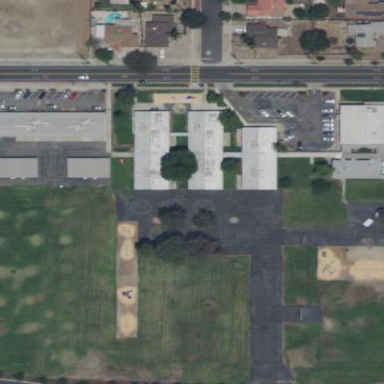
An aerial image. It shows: School.